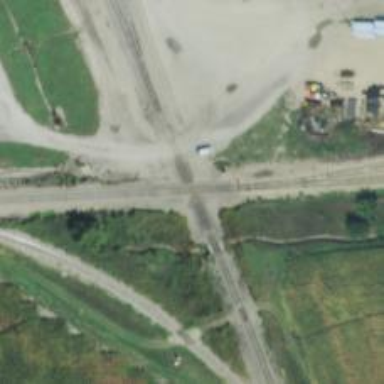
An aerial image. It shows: Railway level crossing.